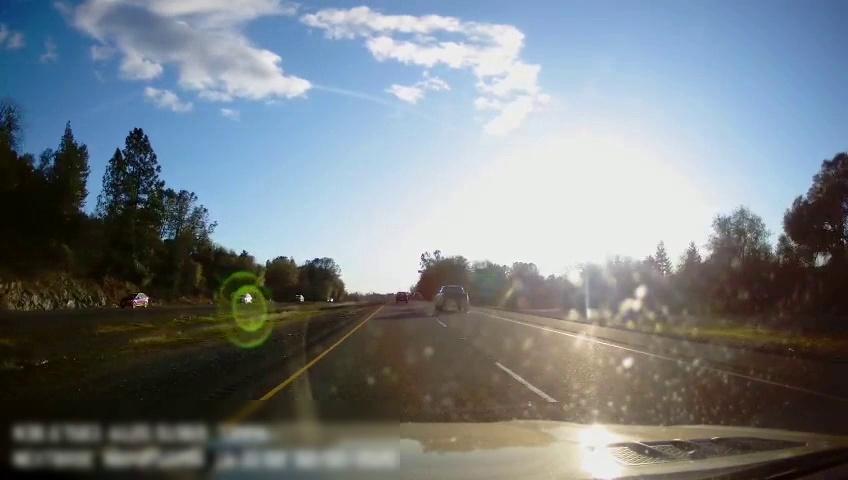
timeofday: Day
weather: Sunny
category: Drivable Space
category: Drivable Space
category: Vehicles | Truck
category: Vehicles | SUV
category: Vehicles | Car
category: Vehicles | Car
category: Vehicles | Car
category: Lanes | Current Lane
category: Lanes | Current Lane
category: Lanes | Alternate Lane